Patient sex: M
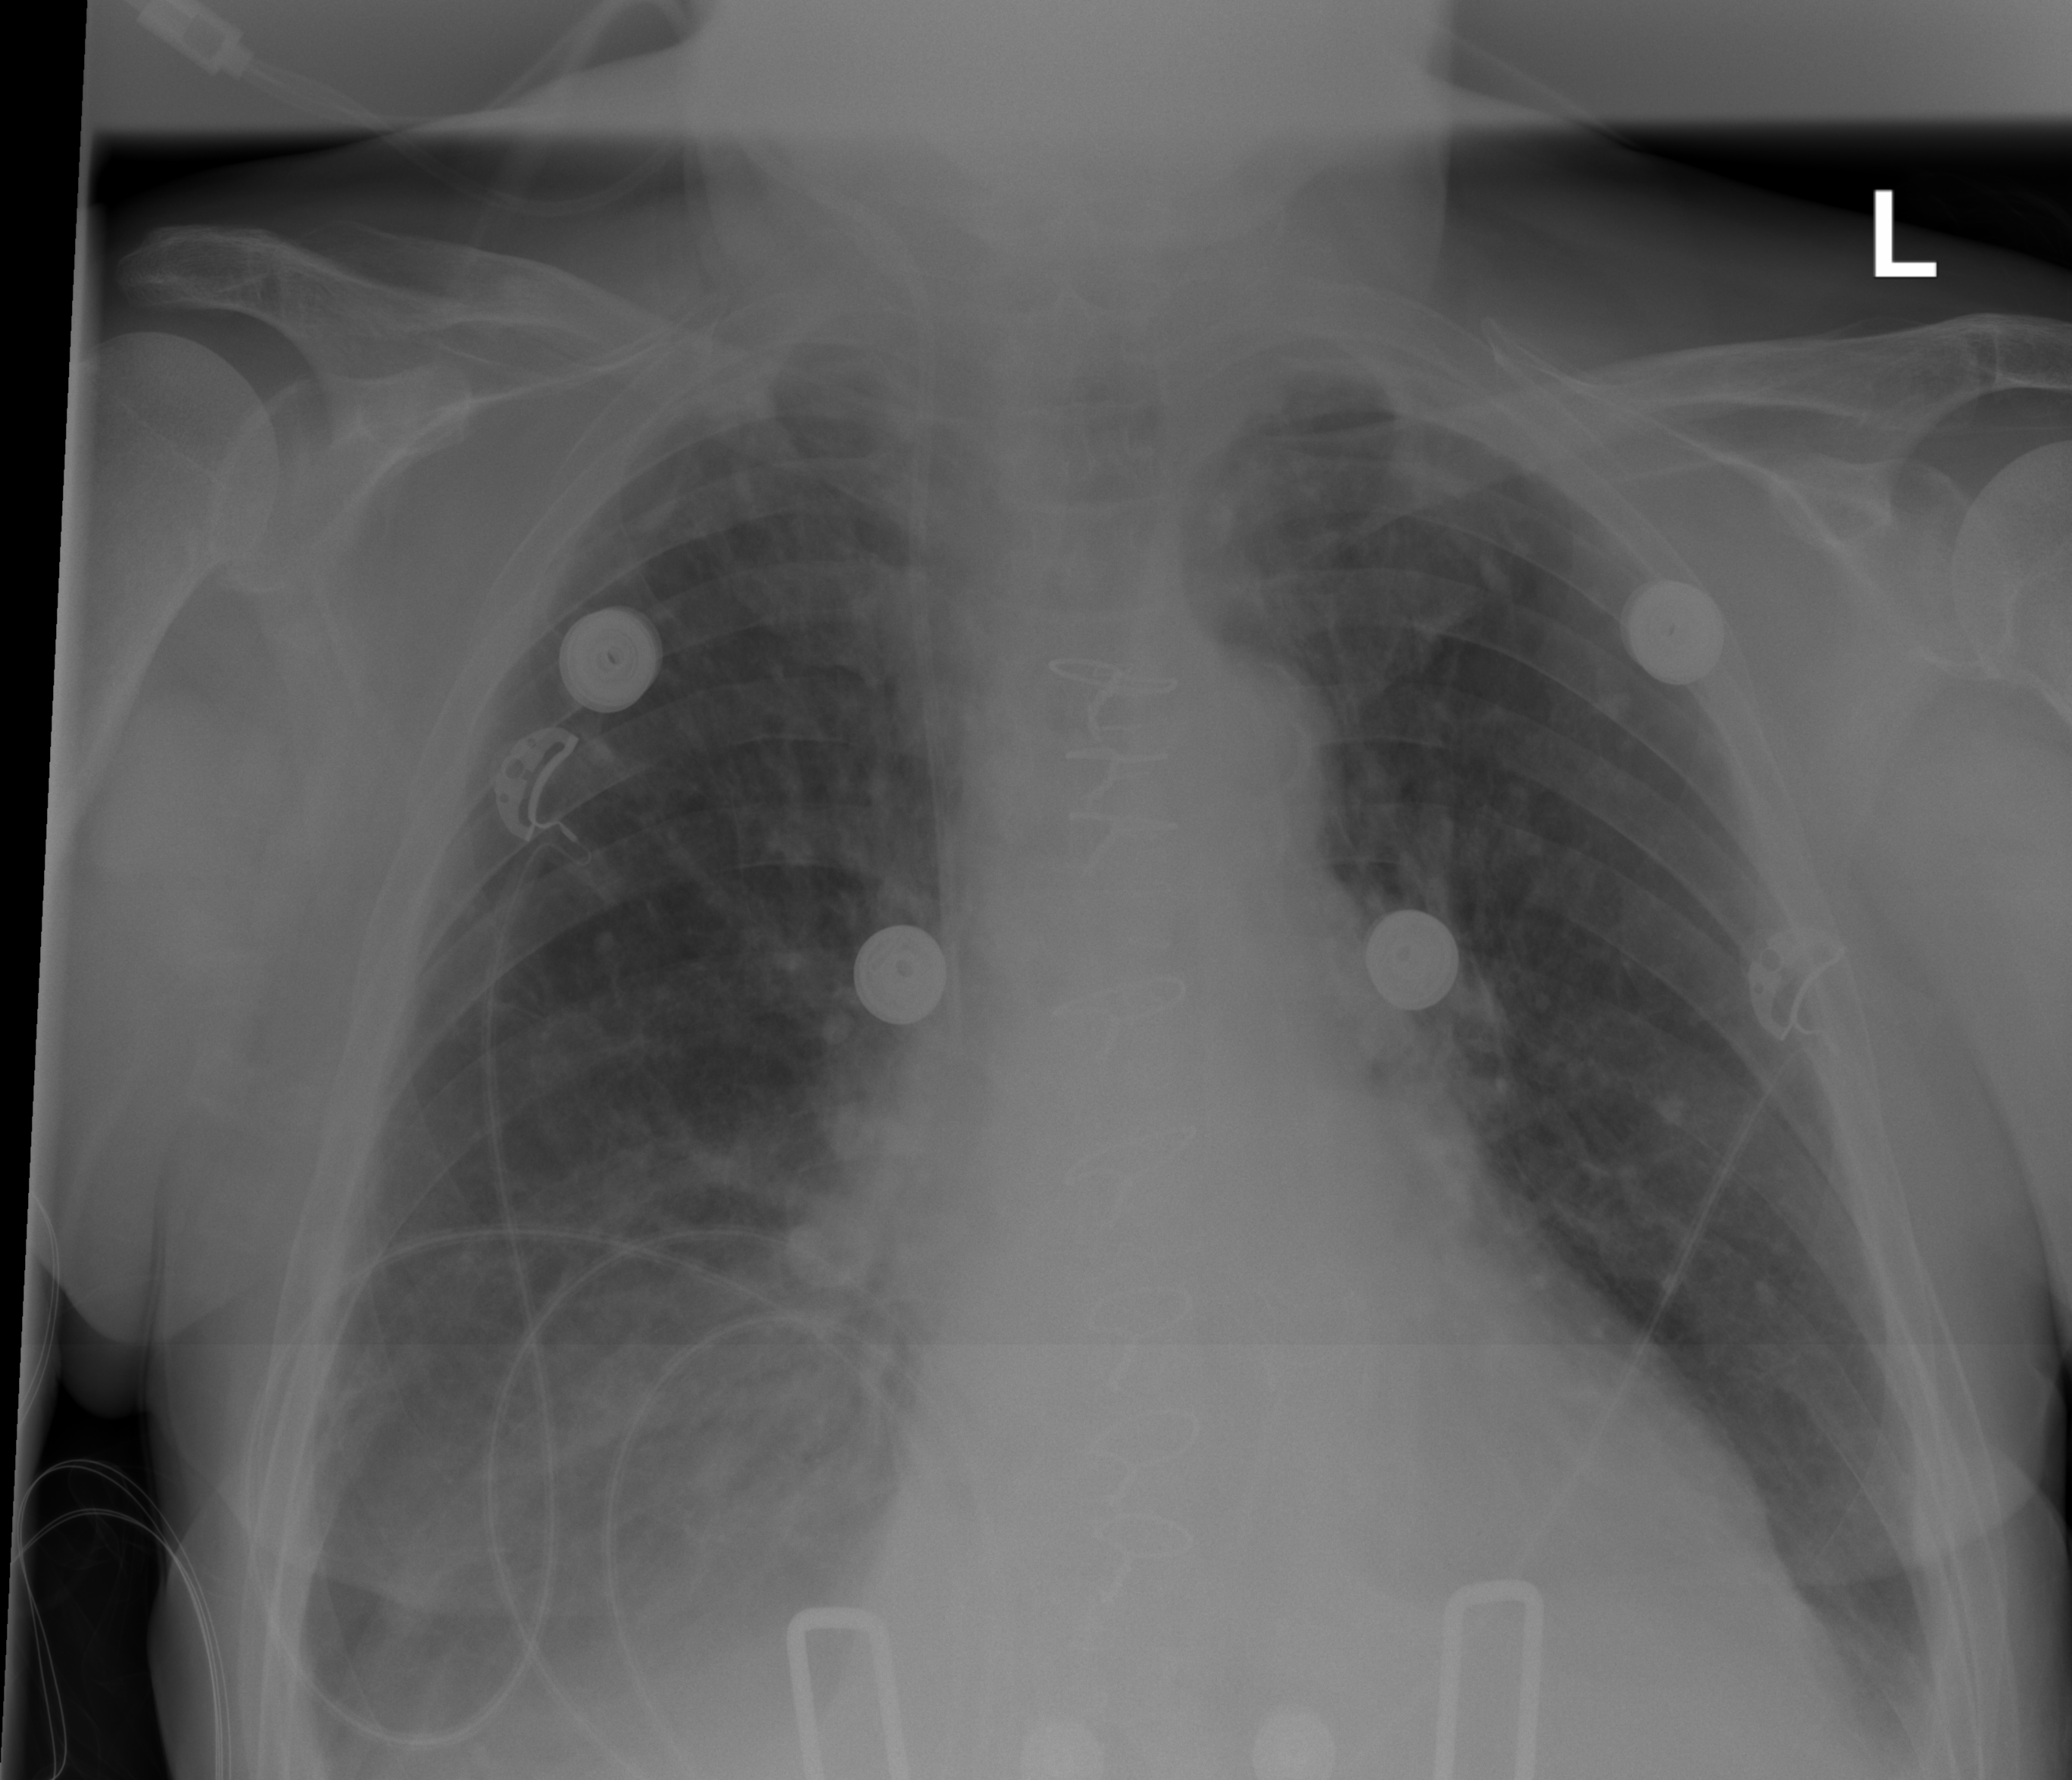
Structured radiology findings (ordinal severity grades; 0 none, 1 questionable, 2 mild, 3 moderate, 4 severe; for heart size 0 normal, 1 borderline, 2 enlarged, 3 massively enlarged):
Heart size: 2
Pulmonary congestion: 0
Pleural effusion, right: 2
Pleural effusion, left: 2
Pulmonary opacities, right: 2
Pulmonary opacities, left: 0
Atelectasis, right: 2
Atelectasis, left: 2